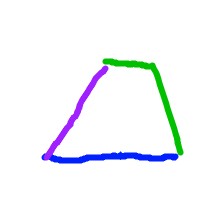
Shape: trapezoid